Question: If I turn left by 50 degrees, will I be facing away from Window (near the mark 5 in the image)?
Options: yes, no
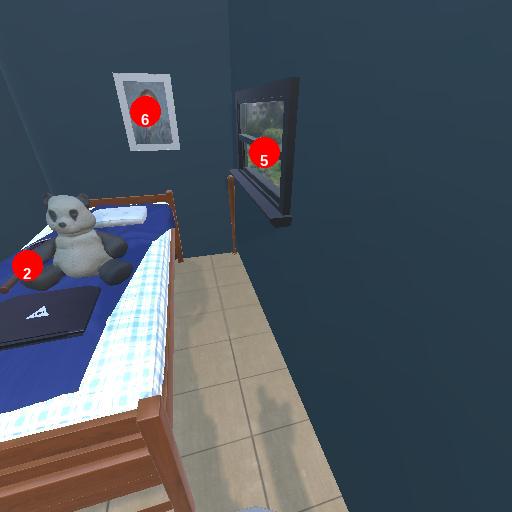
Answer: yes